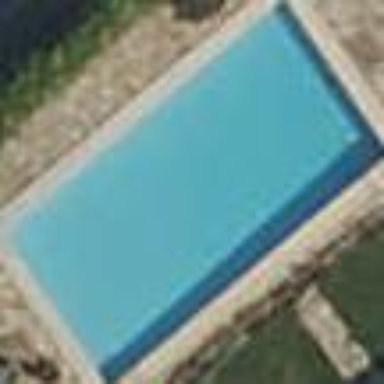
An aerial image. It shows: Swimming pool located in leisure land.